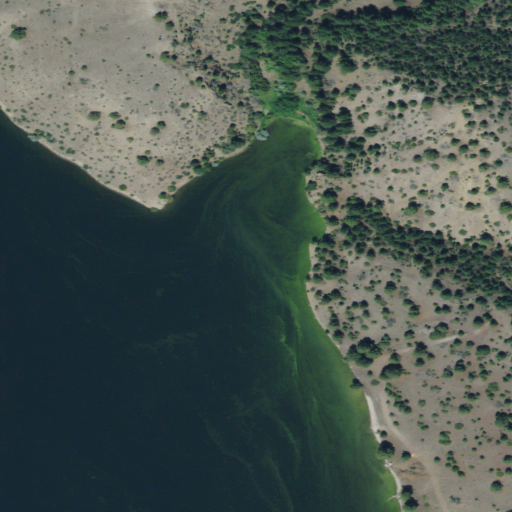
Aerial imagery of valley in Montana named Favorite Gulch containing open water, evergreen forest, grassland, and shrub